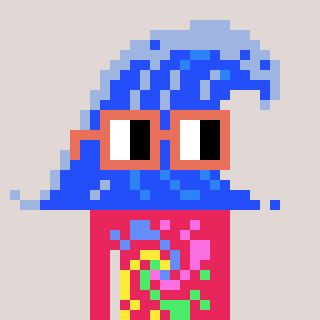
a pixel art character with square orange glasses, a wave-shaped head and a redpinkish-colored body on a warm background